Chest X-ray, PA view. Patient: 65 years old, sex M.
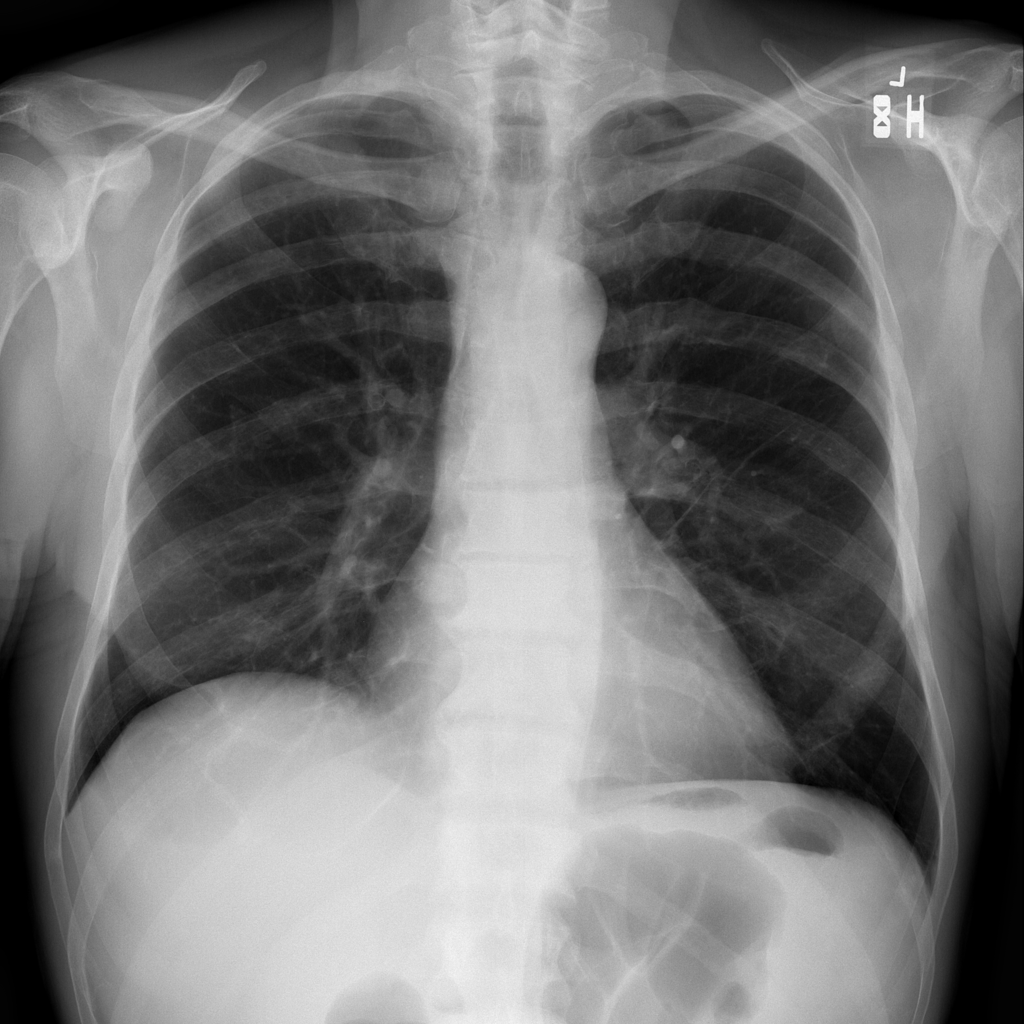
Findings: Effusion